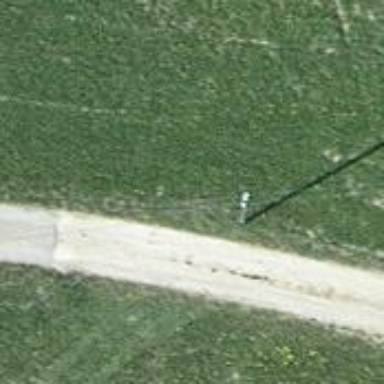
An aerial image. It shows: Power pole.